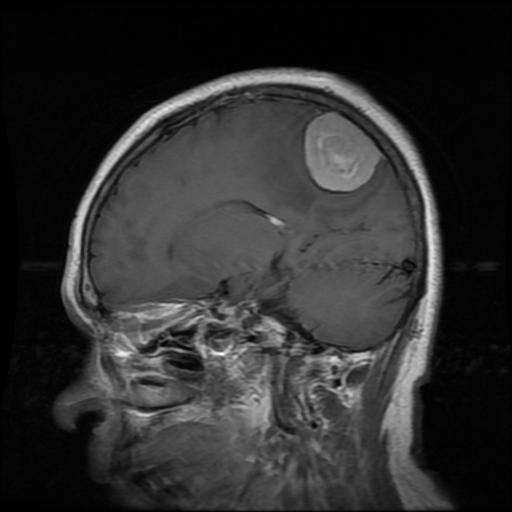
Label: meningioma